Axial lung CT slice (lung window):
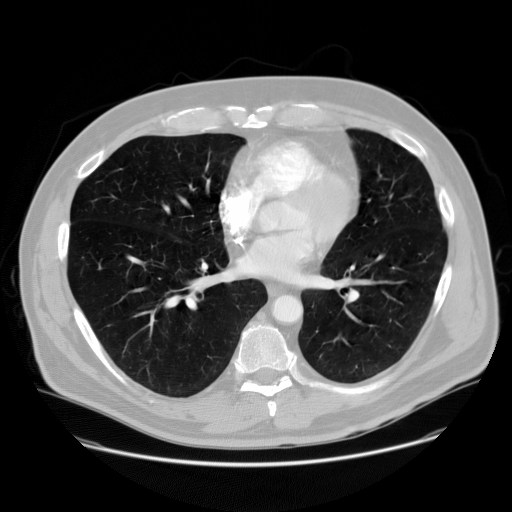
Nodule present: no